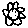
Label: flower